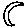
Label: moon